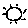
Label: sun